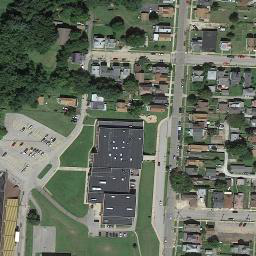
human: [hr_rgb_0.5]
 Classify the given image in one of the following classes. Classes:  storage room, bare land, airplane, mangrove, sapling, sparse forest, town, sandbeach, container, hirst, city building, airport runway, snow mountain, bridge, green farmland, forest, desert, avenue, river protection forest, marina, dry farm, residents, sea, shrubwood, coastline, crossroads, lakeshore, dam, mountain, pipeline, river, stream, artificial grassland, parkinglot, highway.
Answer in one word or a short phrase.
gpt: town